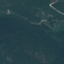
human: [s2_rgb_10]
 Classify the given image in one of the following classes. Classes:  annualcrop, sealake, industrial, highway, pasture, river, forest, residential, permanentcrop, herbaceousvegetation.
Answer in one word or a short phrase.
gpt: Forest